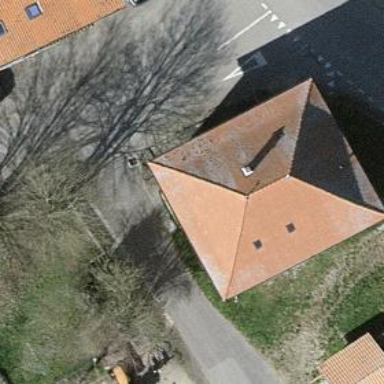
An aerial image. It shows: Simple house.